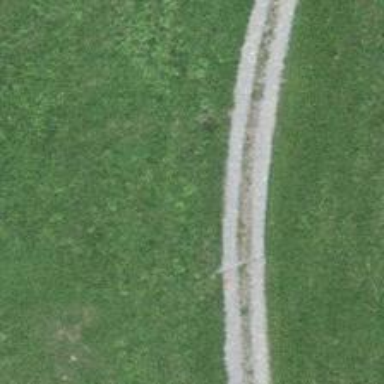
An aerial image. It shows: Track with grade3 tracktype.